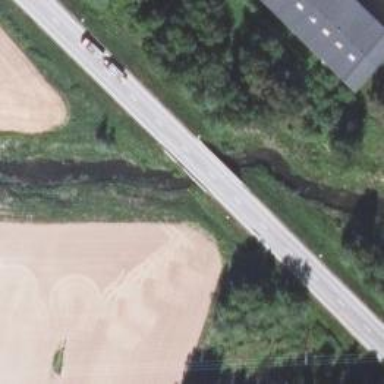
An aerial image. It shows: Trunk road bridge.